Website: lowes
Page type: order-returns
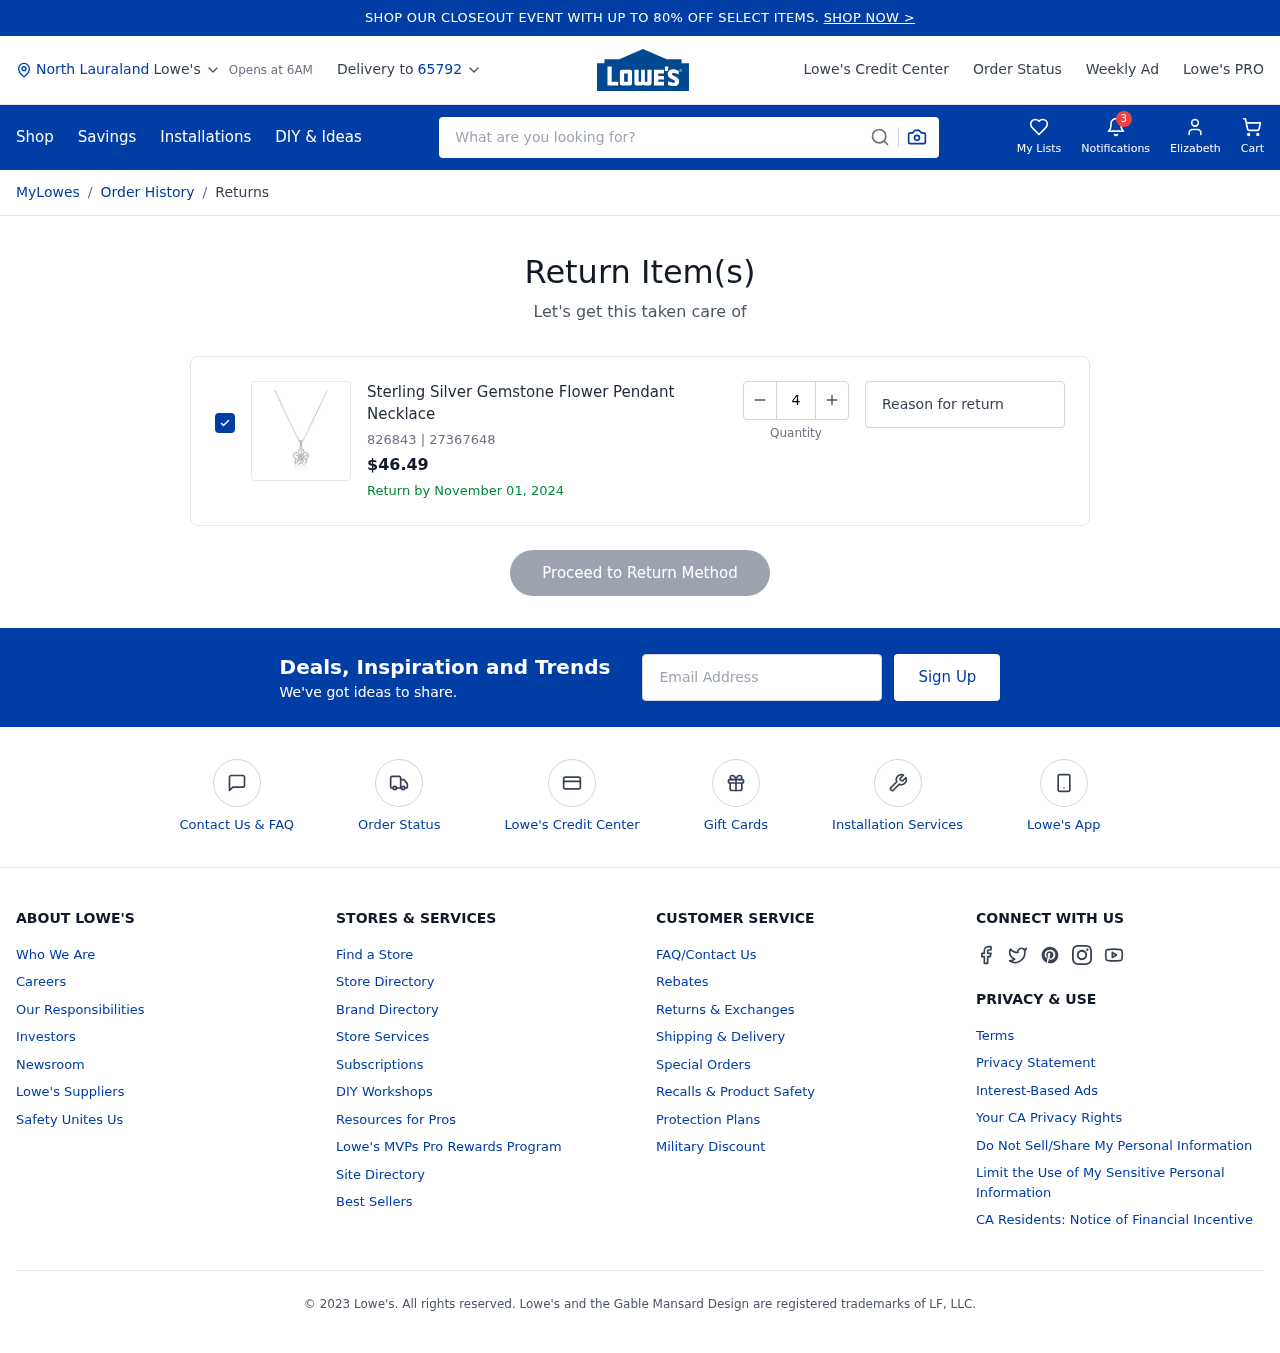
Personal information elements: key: PII_CITY
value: North Lauraland
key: PII_FIRSTNAME
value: Elizabeth
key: PII_POSTCODE
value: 65792
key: PII_EMAIL
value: elizabeth_young@yahoo.com
Product elements: key: PRODUCT1_NAME
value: Sterling Silver Gemstone Flower Pendant Necklace
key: PRODUCT1_PRICE
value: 46.49
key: PRODUCT1_ITEM_NUMBER
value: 826843
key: PRODUCT1_MODEL_NUMBER
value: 27367648
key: PRODUCT1_QUANTITY
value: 4
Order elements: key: ORDER_RETURN_BY_DATE
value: November 01, 2024